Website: apple
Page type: payment
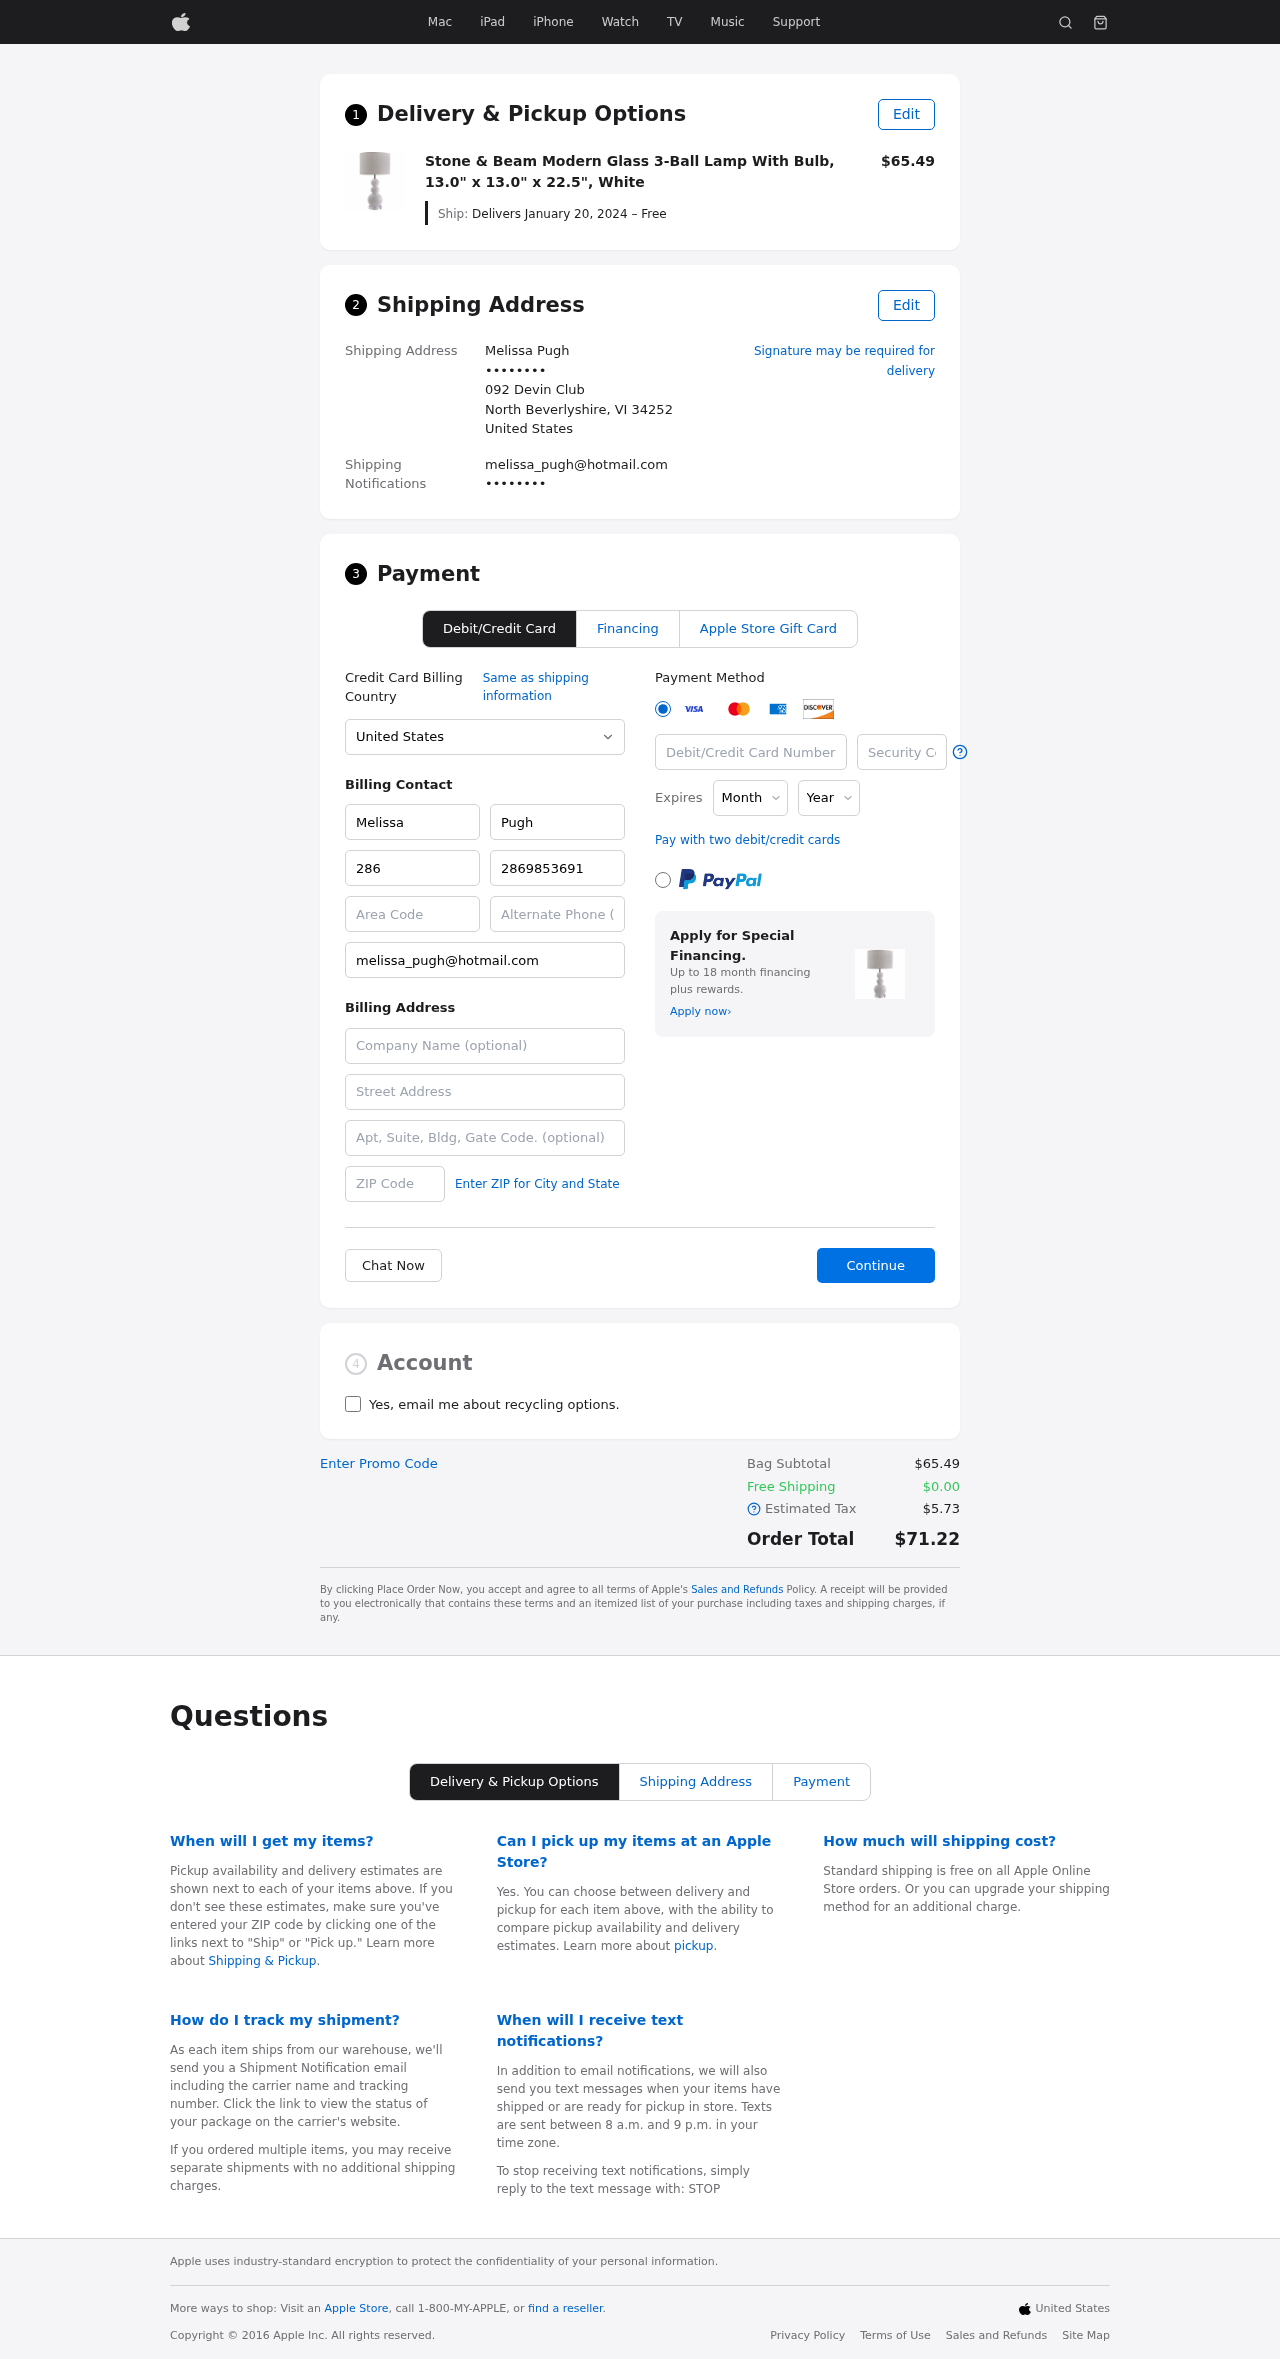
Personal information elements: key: PII_CARD_CVV
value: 701
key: PII_CARD_EXPIRY_MONTH
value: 09
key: PII_CARD_EXPIRY_YEAR
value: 28
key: PII_CARD_NUMBER
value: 6011 8970 5315 5860
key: PII_CITY_STATE_ZIP
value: North Beverlyshire, VI 34252
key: PII_COUNTRY
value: United States
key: PII_EMAIL
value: melissa_pugh@hotmail.com
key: PII_EMAIL2
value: melissa_pugh@hotmail.com
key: PII_FIRSTNAME
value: Melissa
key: PII_FULLNAME
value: Melissa Pugh
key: PII_LASTNAME
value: Pugh
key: PII_PHONE3
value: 2869853691
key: PII_PHONE_AREA
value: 286
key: PII_SECURITY_CODE
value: WJ44
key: PII_STREET
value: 092 Devin Club
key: PII_PHONE
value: ••••••••
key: PII_PHONE2
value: ••••••••
Product elements: key: PRODUCT1_NAME
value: Stone & Beam Modern Glass 3-Ball Lamp With Bulb, 13.0" x 13.0" x 22.5", White
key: PRODUCT1_PRICE
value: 65.49
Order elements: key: ORDER_DELIVERY_DATE
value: Delivers January 20, 2024 – Free
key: ORDER_SUBTOTAL
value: $65.49
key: ORDER_SHIPPING_COST
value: $0.00
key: ORDER_TAX
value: $5.73
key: ORDER_TOTAL
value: $71.22